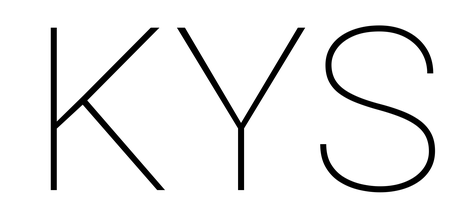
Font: Roboto_Thin